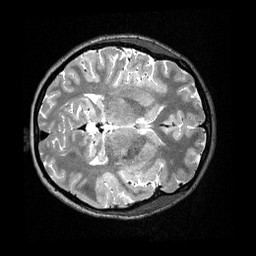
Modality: T2w
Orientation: axial
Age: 28
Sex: female
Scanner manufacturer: siemens
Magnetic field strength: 3 T
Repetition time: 3.2 s
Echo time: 0.479 s